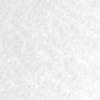
Label: no_change